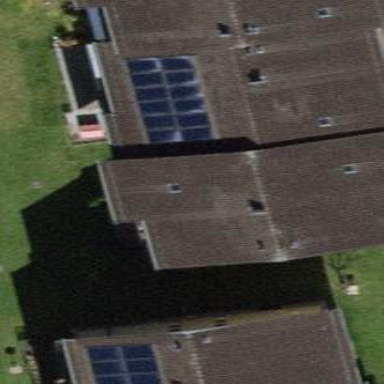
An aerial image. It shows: Building with tile roof.